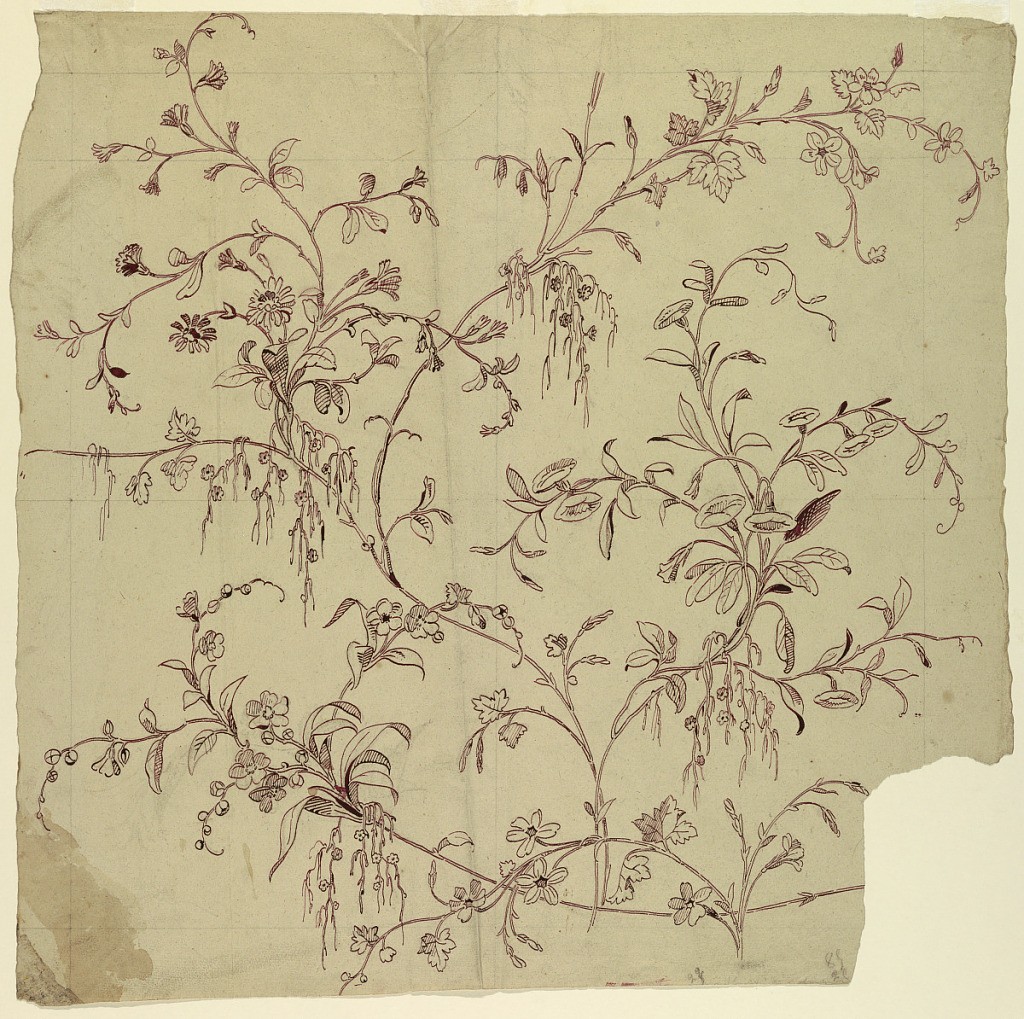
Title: Design for a Woven or Printed Fabric or Wallpaper
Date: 1815–1840
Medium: Graphite, brush and purple watercolor on paper
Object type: Drawing
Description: One repeat is shown consistsing of undulated rising flower stems which are crossed at the bottoms by a horizontally disposed bough. Right bottom: figures, in pencil. Verso: account and remnants of another line: "3 pieces"; the last line: "3- frames".